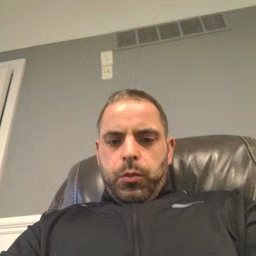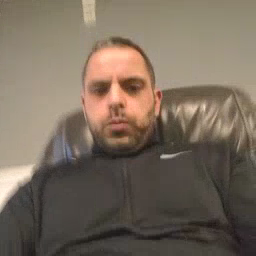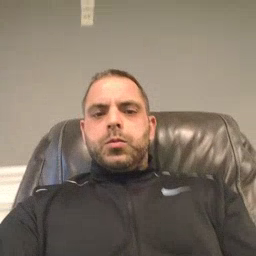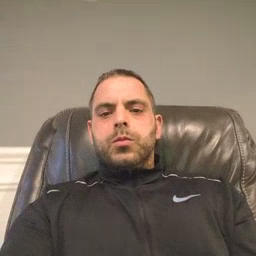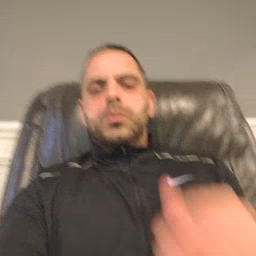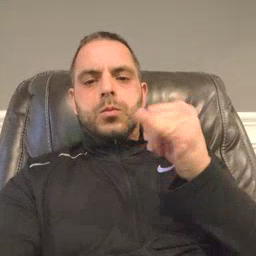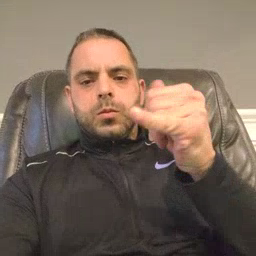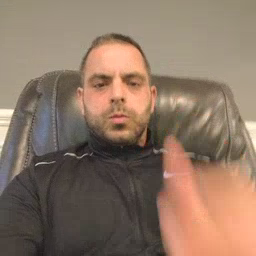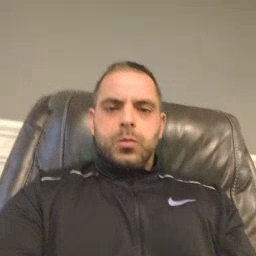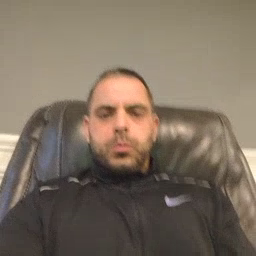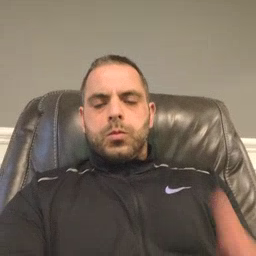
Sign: yellow